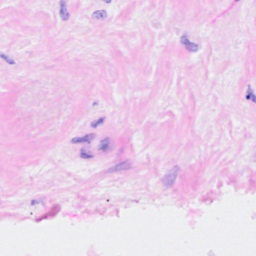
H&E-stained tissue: Breast